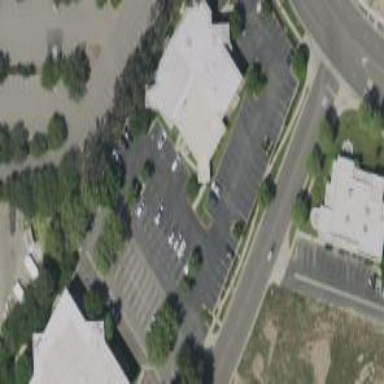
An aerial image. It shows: Commercial building.